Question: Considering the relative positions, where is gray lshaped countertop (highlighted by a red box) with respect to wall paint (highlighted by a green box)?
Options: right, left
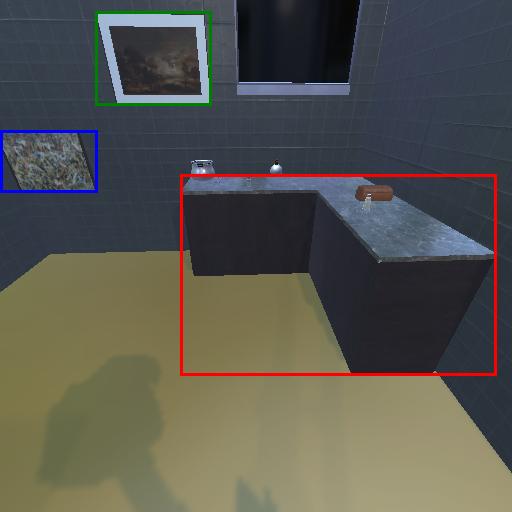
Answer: right